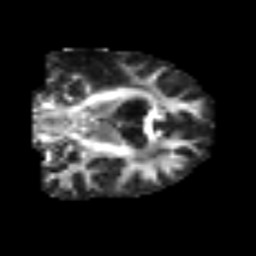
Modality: FA
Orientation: coronal
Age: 71
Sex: male
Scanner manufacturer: siemens
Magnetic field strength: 3 T
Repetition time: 6.1 s
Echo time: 0.101 s